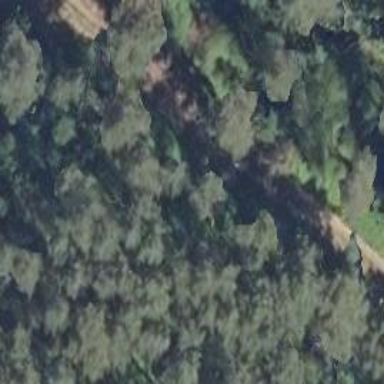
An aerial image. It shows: Track with grade 4 track type.